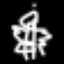
Label: angel